Frequency: 85000
Velocity: 0,2635
Power: 19,5
Pulse duration: 0,0000001
Pass count: 1
Magnification: 10
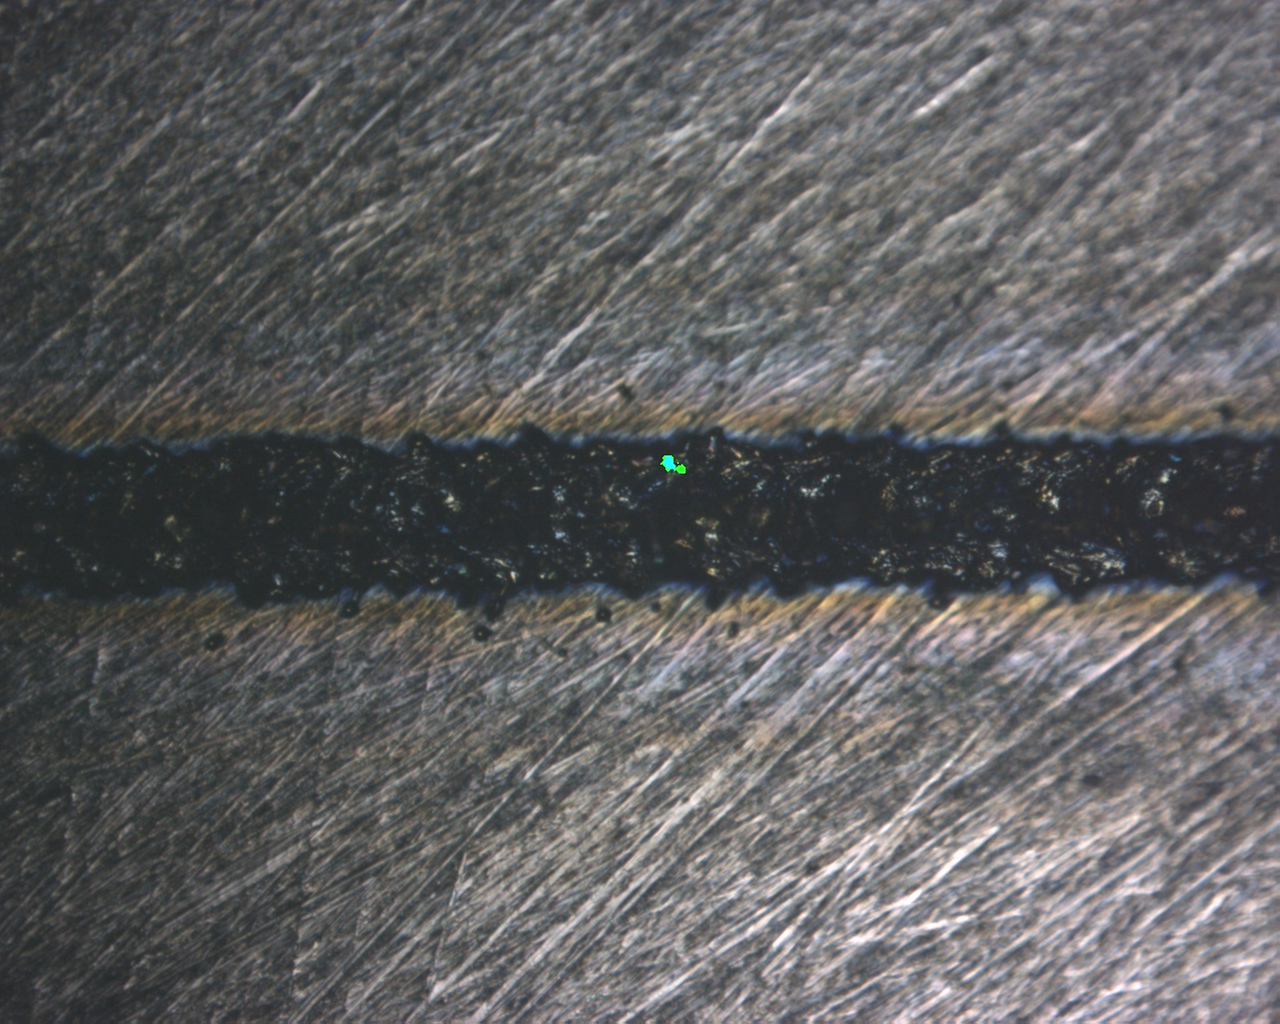
Measured width: 142.725
Other width: 49.224